Field crop: maize
Growth stage: 2
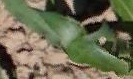
Species: maize